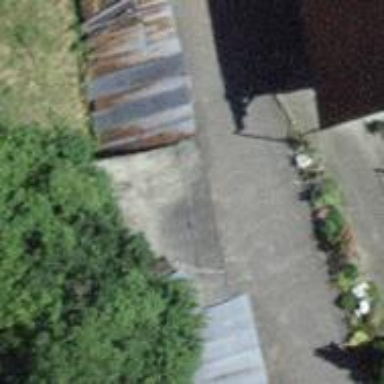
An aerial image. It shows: Garage building.